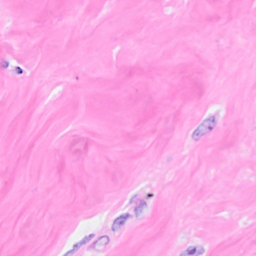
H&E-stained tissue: Breast